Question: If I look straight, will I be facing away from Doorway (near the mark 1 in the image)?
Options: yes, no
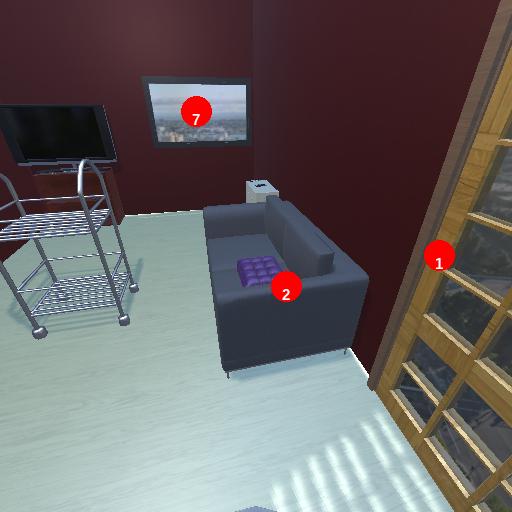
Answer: yes